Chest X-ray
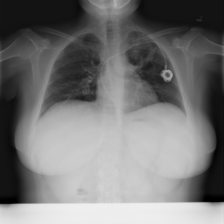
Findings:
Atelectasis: negative
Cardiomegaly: negative
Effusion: negative
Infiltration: negative
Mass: negative
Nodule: negative
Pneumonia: negative
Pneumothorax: negative
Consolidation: negative
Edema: negative
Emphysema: negative
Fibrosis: negative
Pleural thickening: negative
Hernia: negative